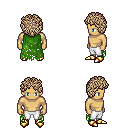
a pixel art fantasy rpg character, male body template, human, tanned skin, green tattered cape, white pants, white blonde curly afro hairstyle, gold boots, four views (front, back, left, right), 2x2 character sprite sheet, small pixel art, hard edges, no anti-aliasing